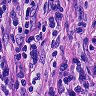
Metastatic tissue present: yes